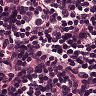
Metastatic tissue present: no